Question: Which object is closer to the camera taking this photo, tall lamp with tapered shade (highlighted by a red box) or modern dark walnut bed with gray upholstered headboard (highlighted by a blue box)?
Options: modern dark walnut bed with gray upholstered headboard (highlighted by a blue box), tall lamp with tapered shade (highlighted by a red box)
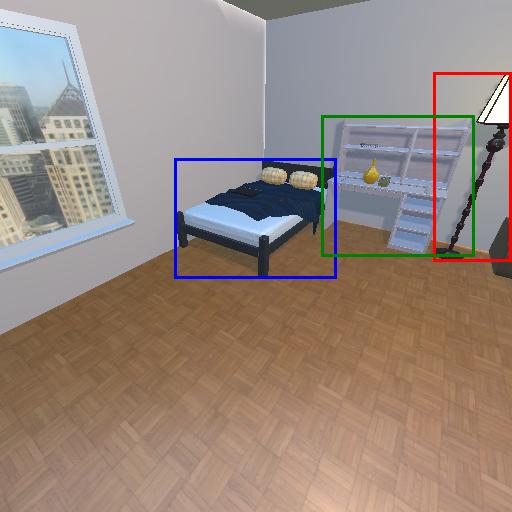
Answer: modern dark walnut bed with gray upholstered headboard (highlighted by a blue box)